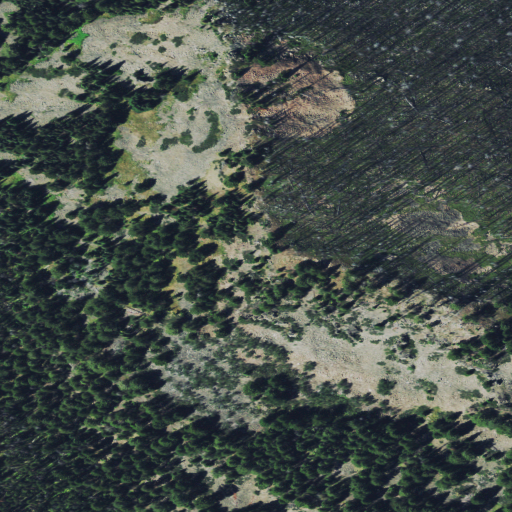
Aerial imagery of mountain in Montana named Dominic Point containing evergreen forest and shrub